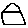
Label: house